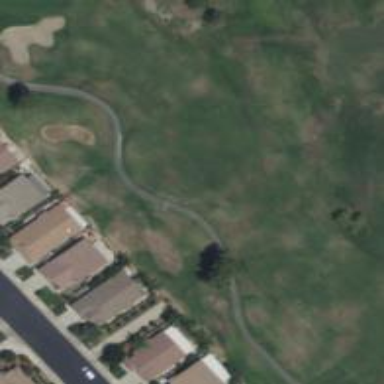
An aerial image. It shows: View of golf hole.